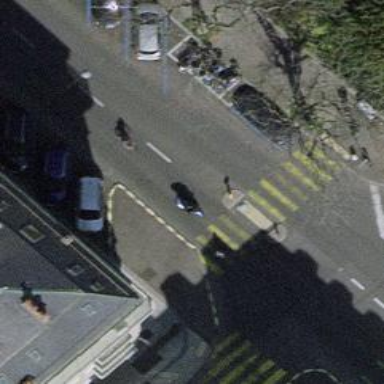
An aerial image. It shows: Uncontrolled zebra crossing with pedestrian island.